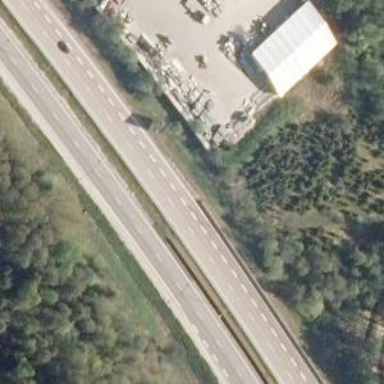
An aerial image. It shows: Asphalt motorway.